Field crop: maize
Growth stage: 2
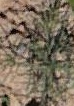
Species: salsola